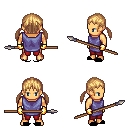
a pixel art fantasy rpg character, male body template, human, tanned skin, chain tabard jacket, red pants, light blonde twin-tailed hairstyle, gold gloves, black slippers, spear, four views (front, back, left, right), 2x2 character sprite sheet, small pixel art, hard edges, no anti-aliasing